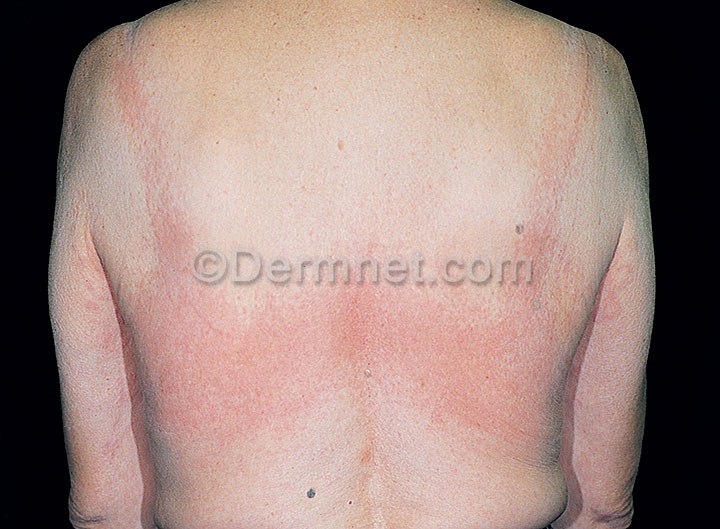
Disease: Poison Ivy Photos and other Contact Dermatitis